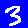
Digit: 3